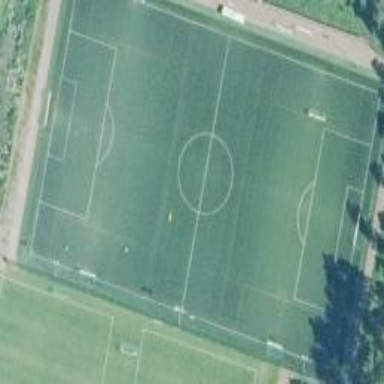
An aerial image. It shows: Artificial turf soccer pitch for leisure activities.